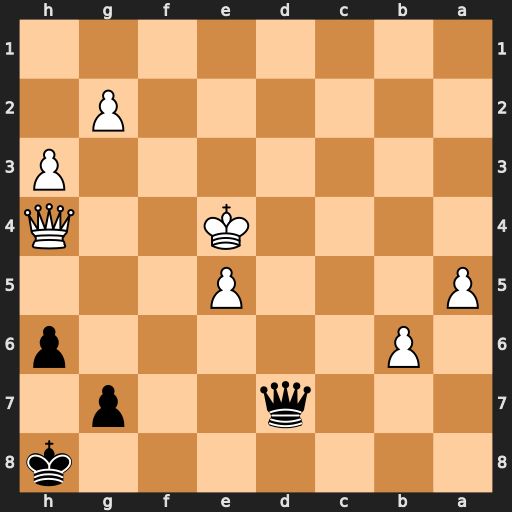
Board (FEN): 7k/3q2p1/1P5p/P3P3/4K2Q/7P/6P1/8
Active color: b
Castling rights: -
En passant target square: -
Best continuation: Qa4+ Kd5 Qxh4